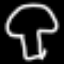
Label: mushroom